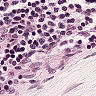
Metastatic tissue present: no